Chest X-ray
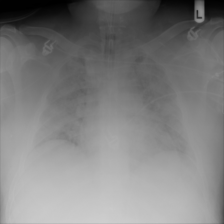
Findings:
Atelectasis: negative
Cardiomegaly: negative
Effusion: negative
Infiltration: negative
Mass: negative
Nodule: negative
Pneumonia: negative
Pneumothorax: negative
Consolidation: positive
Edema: negative
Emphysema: negative
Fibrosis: negative
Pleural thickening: negative
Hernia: negative